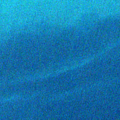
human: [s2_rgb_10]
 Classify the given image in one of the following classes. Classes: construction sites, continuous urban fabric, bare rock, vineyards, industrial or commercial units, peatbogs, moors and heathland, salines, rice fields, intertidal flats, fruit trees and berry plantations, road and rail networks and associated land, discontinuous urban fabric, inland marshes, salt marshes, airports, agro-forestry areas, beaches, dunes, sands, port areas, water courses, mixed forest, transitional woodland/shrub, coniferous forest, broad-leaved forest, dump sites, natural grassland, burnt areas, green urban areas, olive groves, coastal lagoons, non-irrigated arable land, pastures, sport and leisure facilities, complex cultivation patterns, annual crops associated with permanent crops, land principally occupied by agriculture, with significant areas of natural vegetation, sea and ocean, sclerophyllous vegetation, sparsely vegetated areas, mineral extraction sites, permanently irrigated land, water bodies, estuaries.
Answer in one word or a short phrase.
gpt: sea and ocean